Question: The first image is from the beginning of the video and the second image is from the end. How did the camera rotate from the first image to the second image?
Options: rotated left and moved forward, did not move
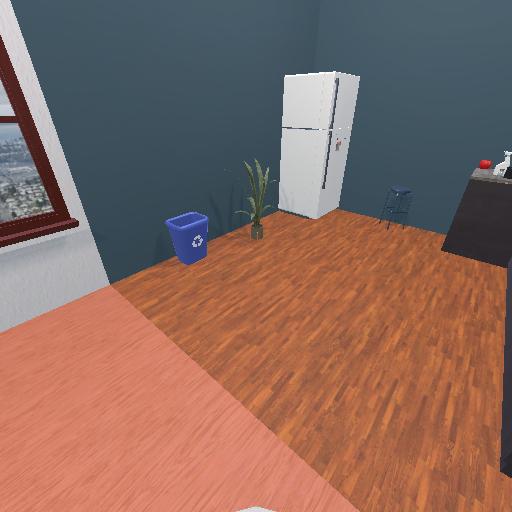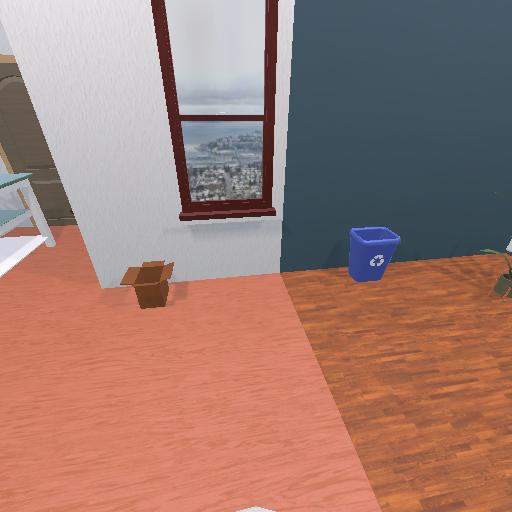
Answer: rotated left and moved forward